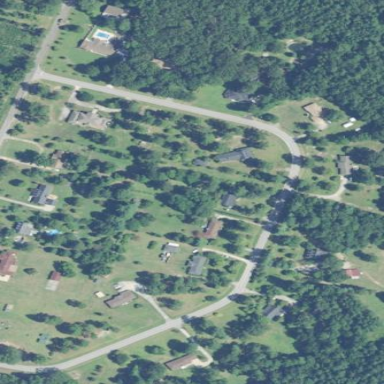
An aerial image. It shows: Residential area in subdivision.